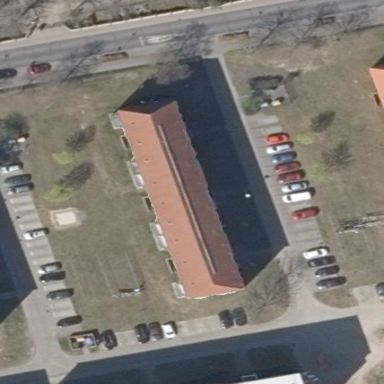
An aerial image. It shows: White building with hipped roof made of roof tiles.